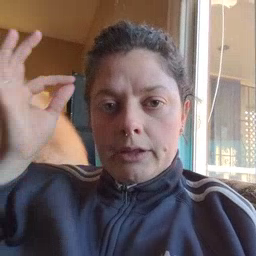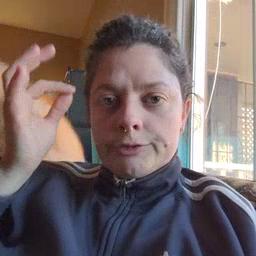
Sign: hair